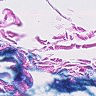
Metastatic tissue present: no